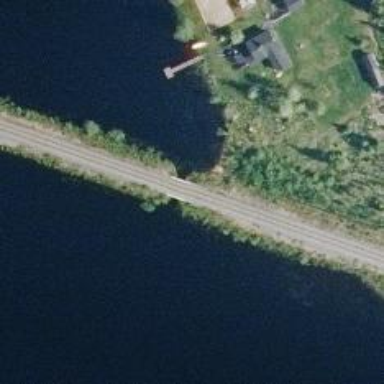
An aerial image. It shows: Bridge over railway track of class B1.